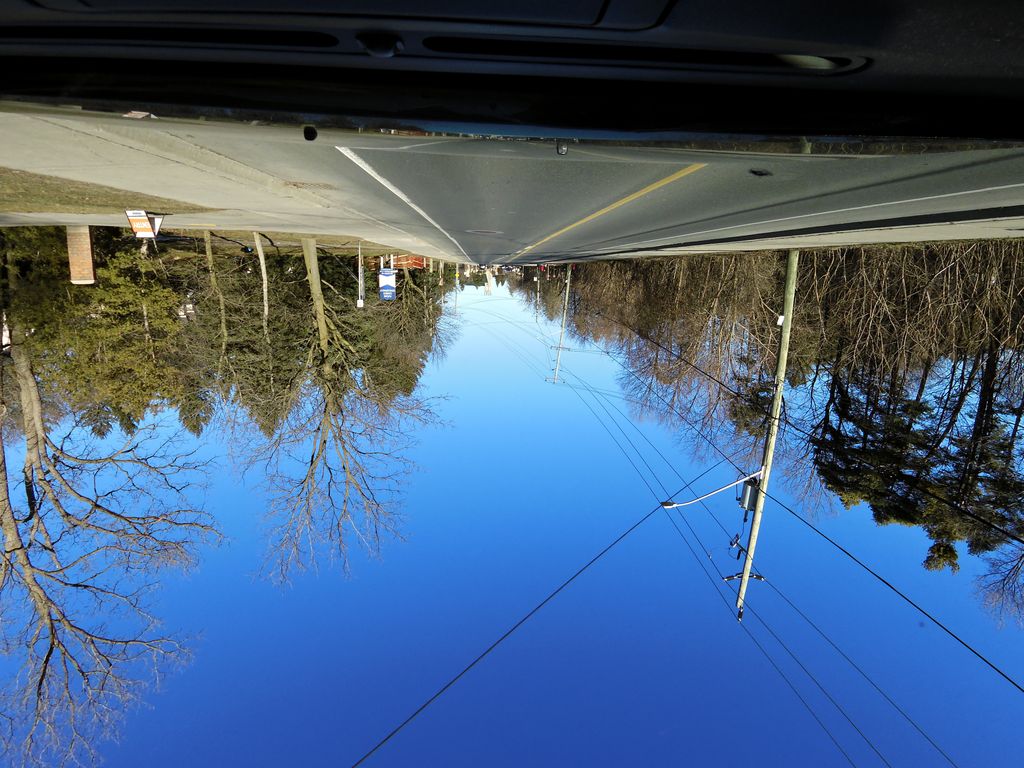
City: hamilton